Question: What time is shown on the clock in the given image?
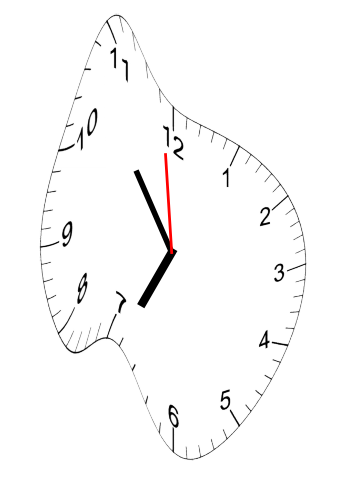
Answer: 06:53:59